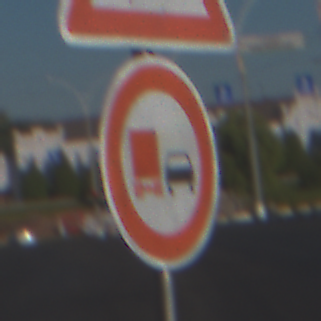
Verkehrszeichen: UeberholverbotKraftfahrzeuge
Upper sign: SeitenwindVonLinks
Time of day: MorningAfternoon
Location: Outdoor (Urban)
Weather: Clear
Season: NotSpecified
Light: Natural